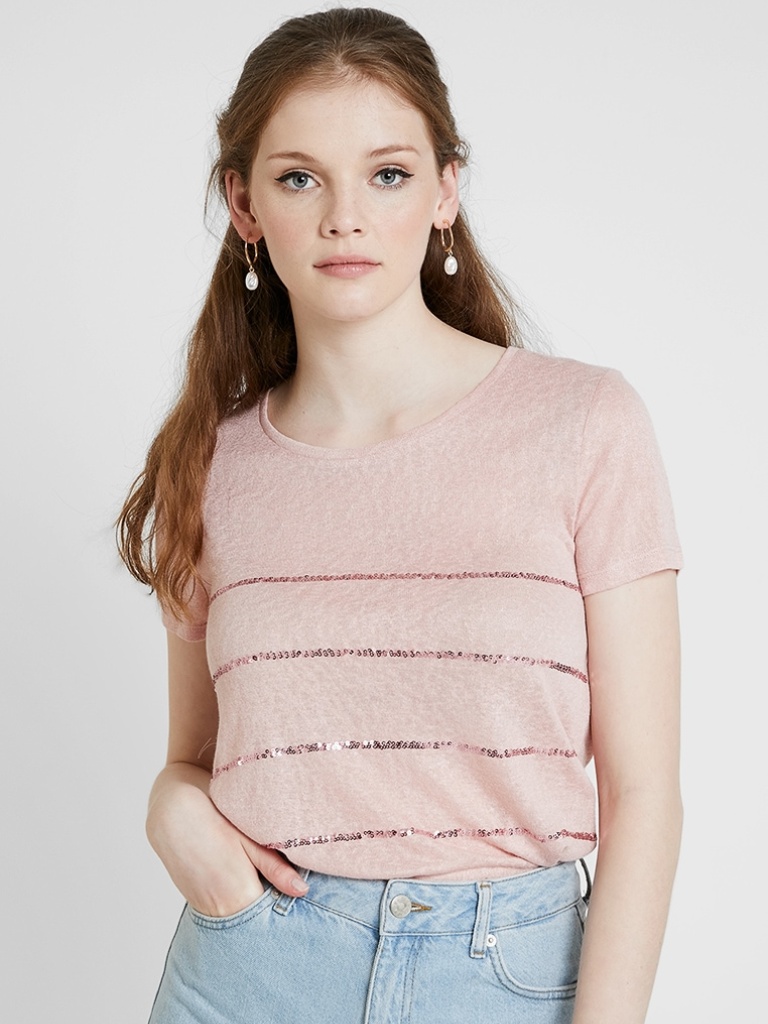
knit relaxed short sleeve hip length Untucked crew t-shirt